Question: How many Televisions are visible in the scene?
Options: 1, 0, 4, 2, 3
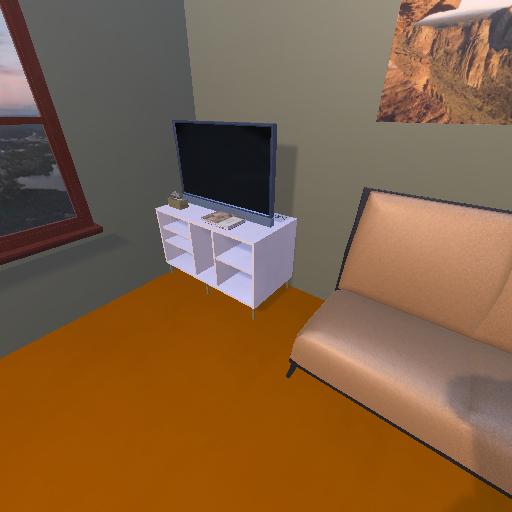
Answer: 1